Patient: sex M, age 71
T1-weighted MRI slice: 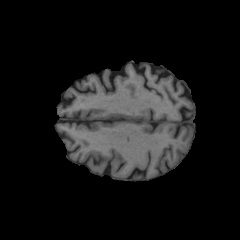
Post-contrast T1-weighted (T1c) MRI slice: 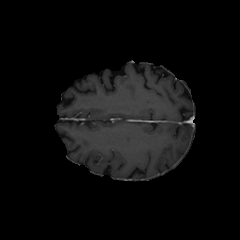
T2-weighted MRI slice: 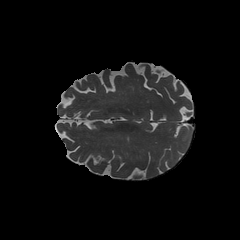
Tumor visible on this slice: no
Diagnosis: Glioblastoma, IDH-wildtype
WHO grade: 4